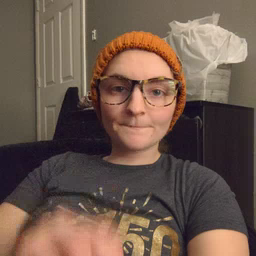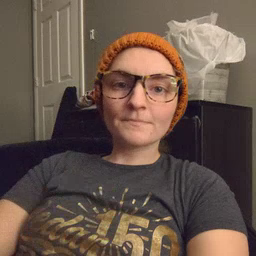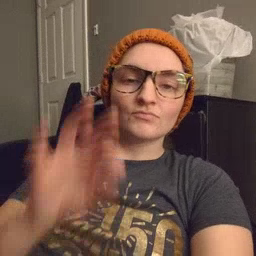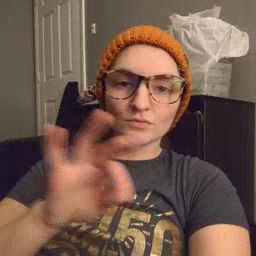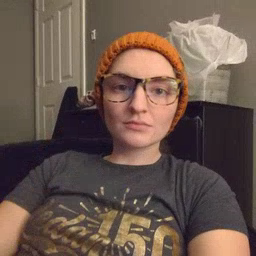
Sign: frenchfries